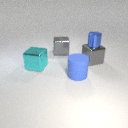
large gray metal cube behind large blue rubber cylinder